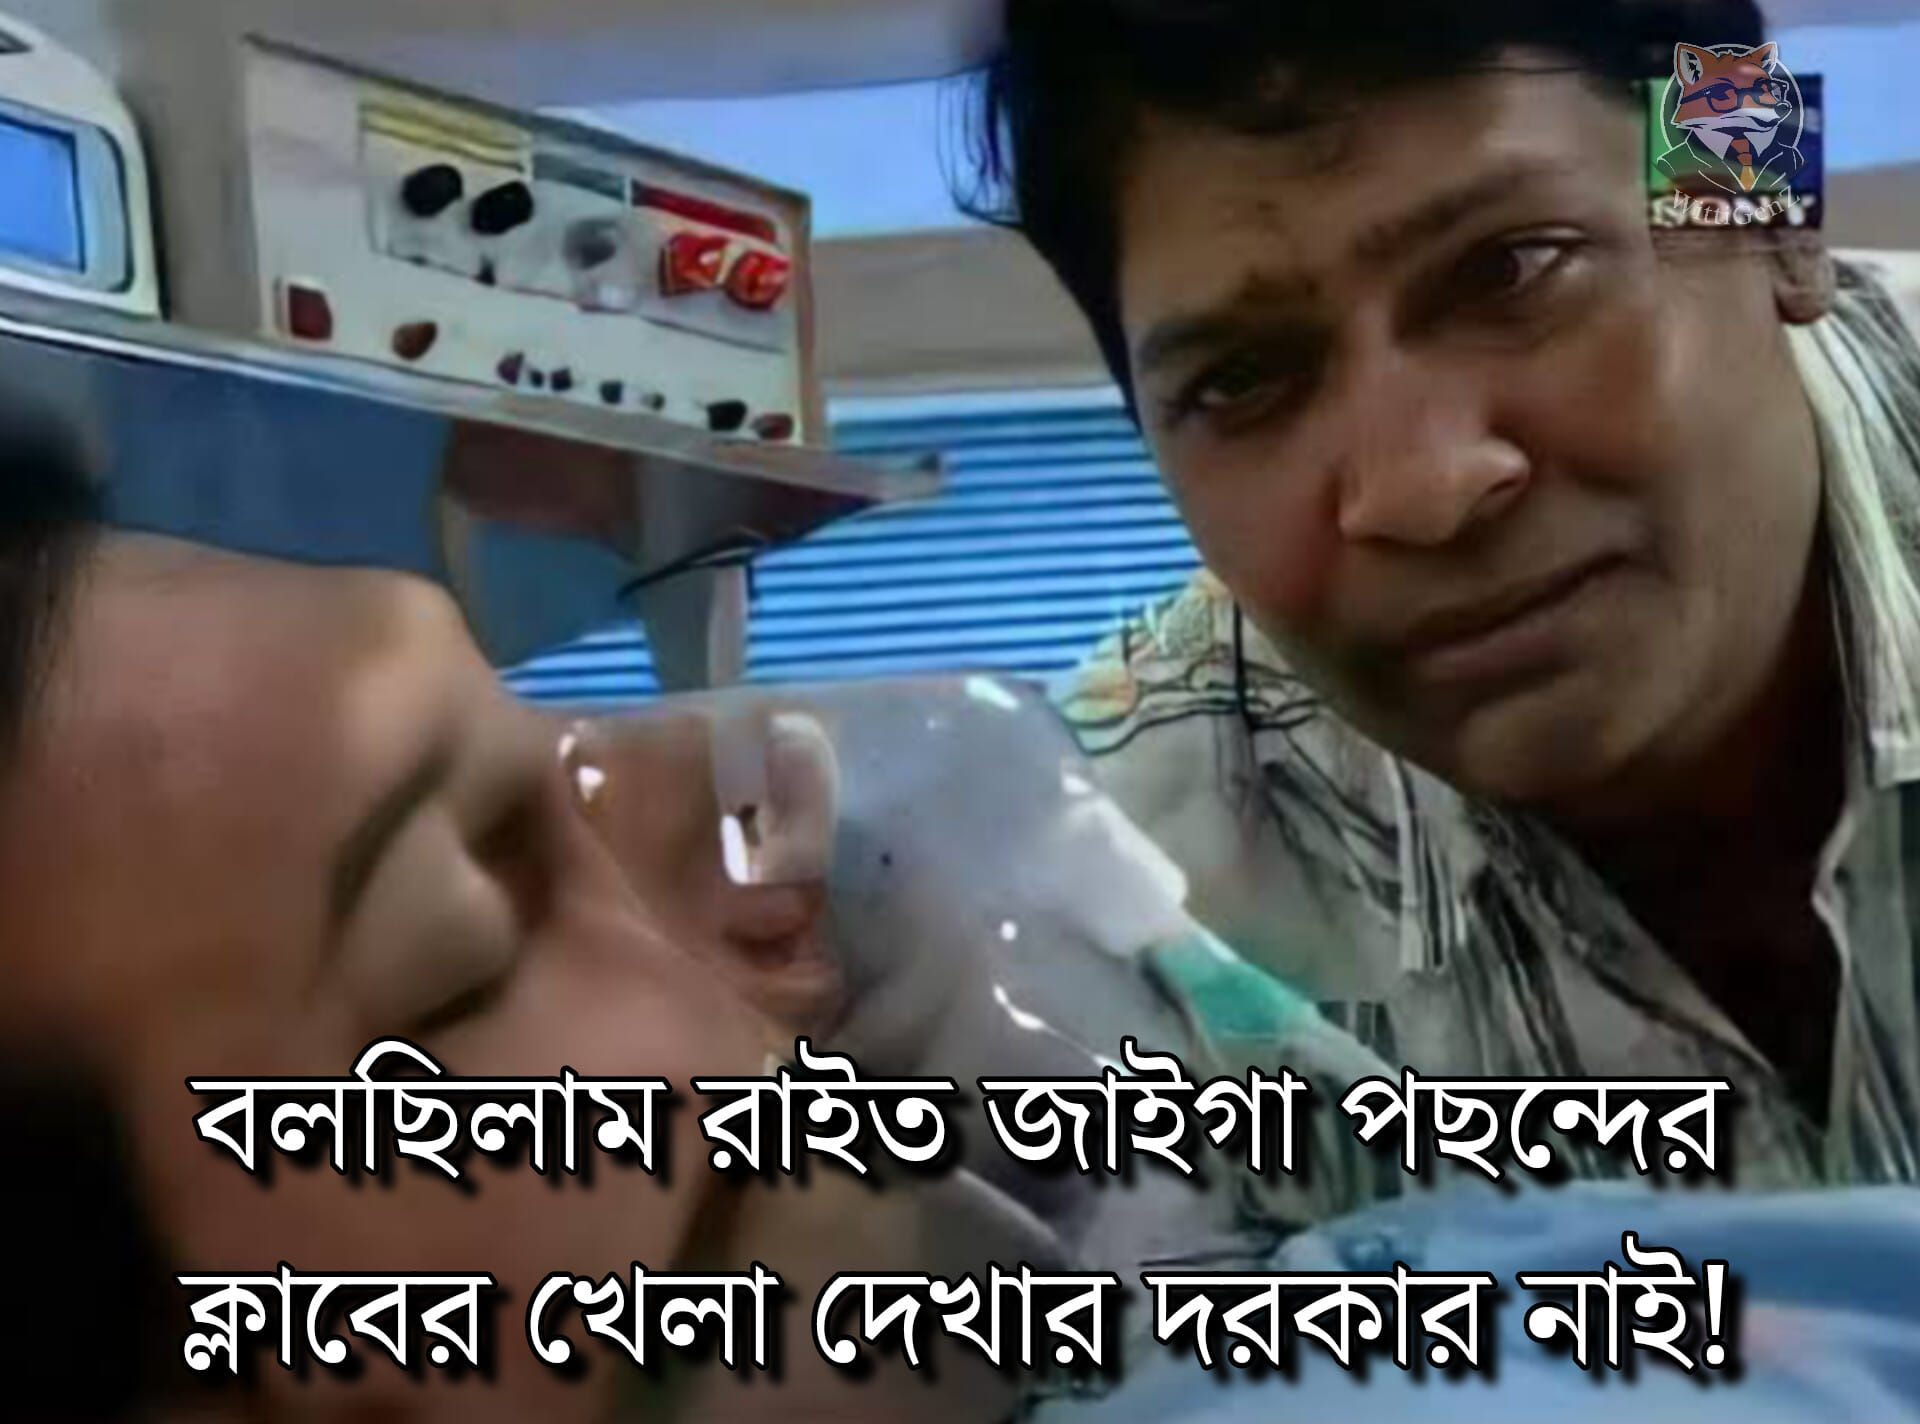
Text: বলছিলাম রাইত জাইগা পছন্দের ক্লাবের খেলা দেখার দরকার নাই
Label: Non Hate